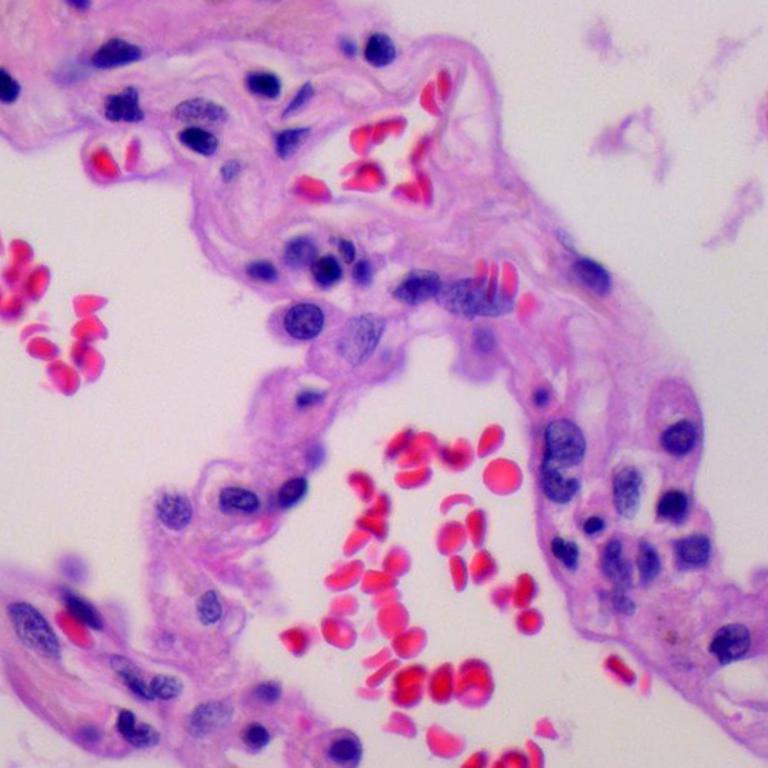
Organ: lung
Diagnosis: benign